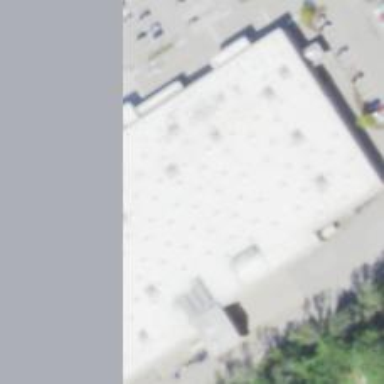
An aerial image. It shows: Supermarket.